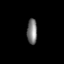
Tissue: lung
Cell type: Fibroblasts
Senescence score: 0.5867
Nuclear area (px): 253
Mean DAPI intensity: 122.126